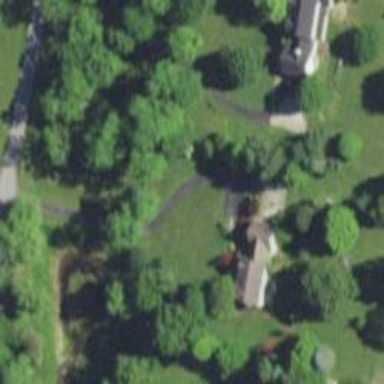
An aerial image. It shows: Driveway.